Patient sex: F
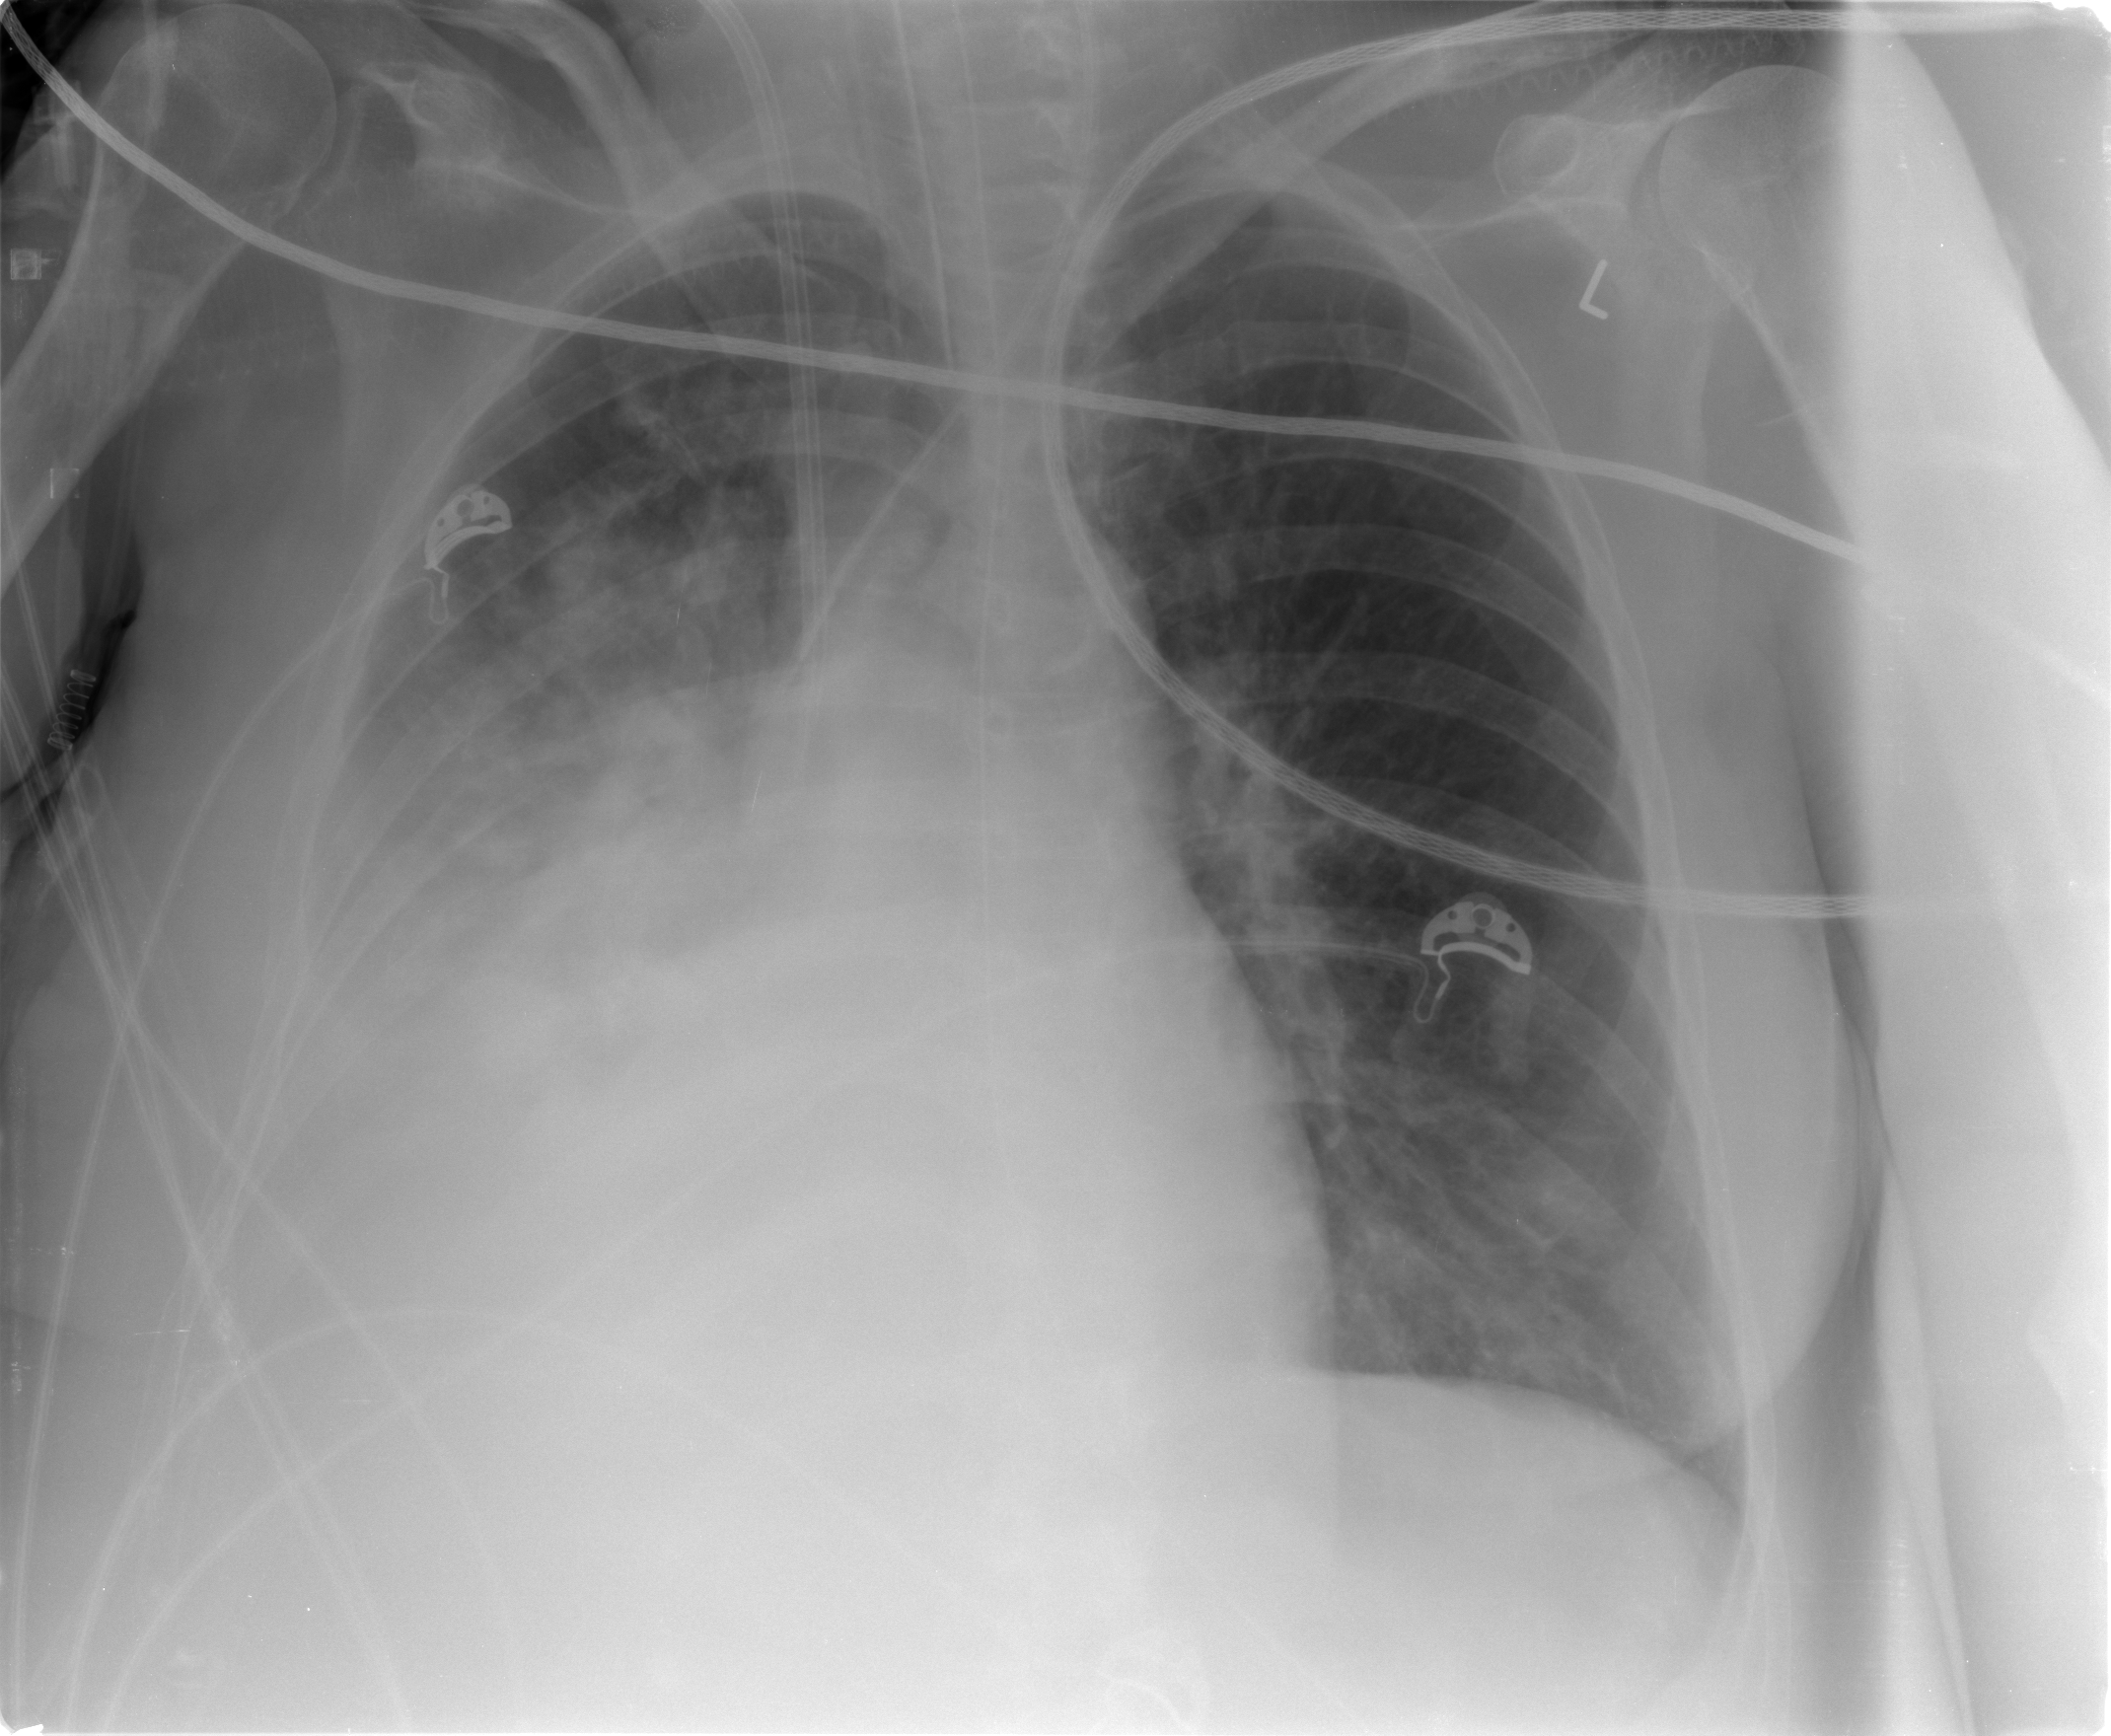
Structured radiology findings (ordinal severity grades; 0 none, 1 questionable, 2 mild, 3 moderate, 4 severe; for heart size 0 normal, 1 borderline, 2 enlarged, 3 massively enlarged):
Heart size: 2
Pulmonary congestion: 2
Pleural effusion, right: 3
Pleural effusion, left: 0
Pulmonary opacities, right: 3
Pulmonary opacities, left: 1
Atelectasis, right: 3
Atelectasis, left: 0